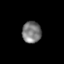
Tissue: skin
Cell type: Epithelial cells
Senescence score: 0.2482
Nuclear area (px): 399
Mean DAPI intensity: 123.293